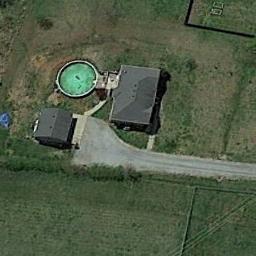
Label: residential